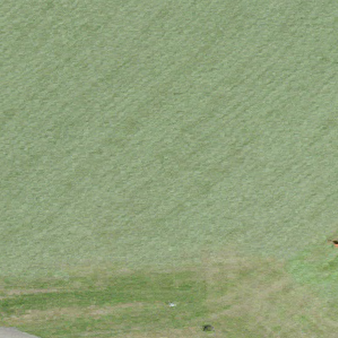
Label: other